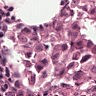
Metastatic tissue present: yes